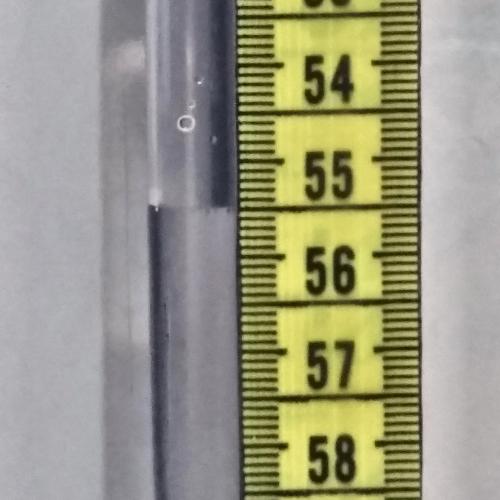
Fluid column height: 55.5 cm